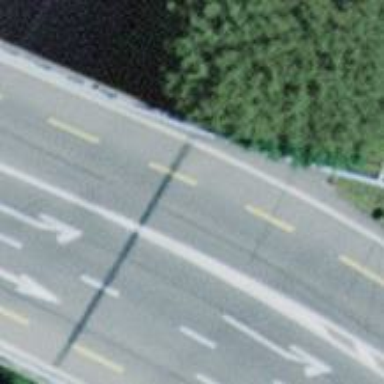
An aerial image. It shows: Secondary road with asphalt surface.